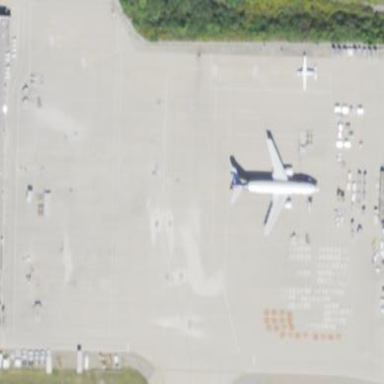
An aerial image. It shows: Apron at the airport.